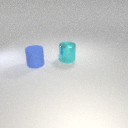
large blue rubber cylinder to the left of large cyan metal cylinder